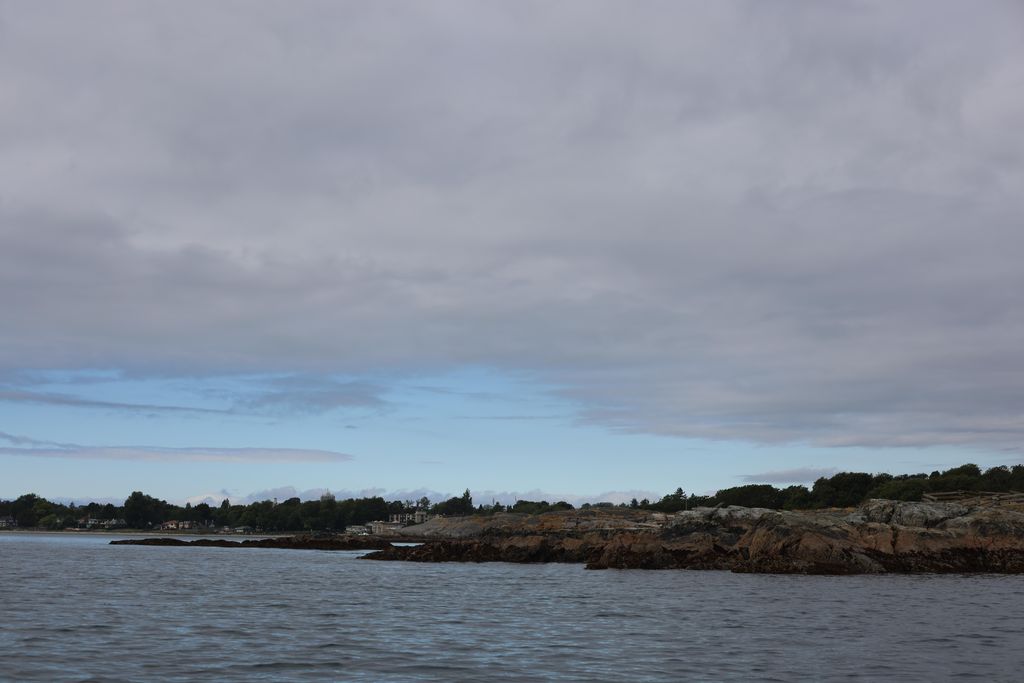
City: victoria